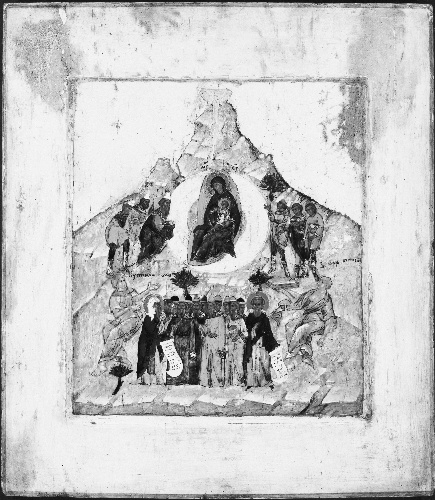
Title: The Congregation of the Mother of God
Artist: Russian Painter
Artist bio: late 16th/early 17th century
Object type: Painting, icon
Classification: Paintings
Medium: Tempera on wood
Dimensions: 14 1/8 x 12 1/4 in. (35.9 x 31.1 cm)
Department: European Paintings
Credit line: Gift of Humanities Fund Inc., 1972
Accession year: 1972
Repository: Metropolitan Museum of Art, New York, NY
Tags: Men|Saints|Christ|Virgin Mary